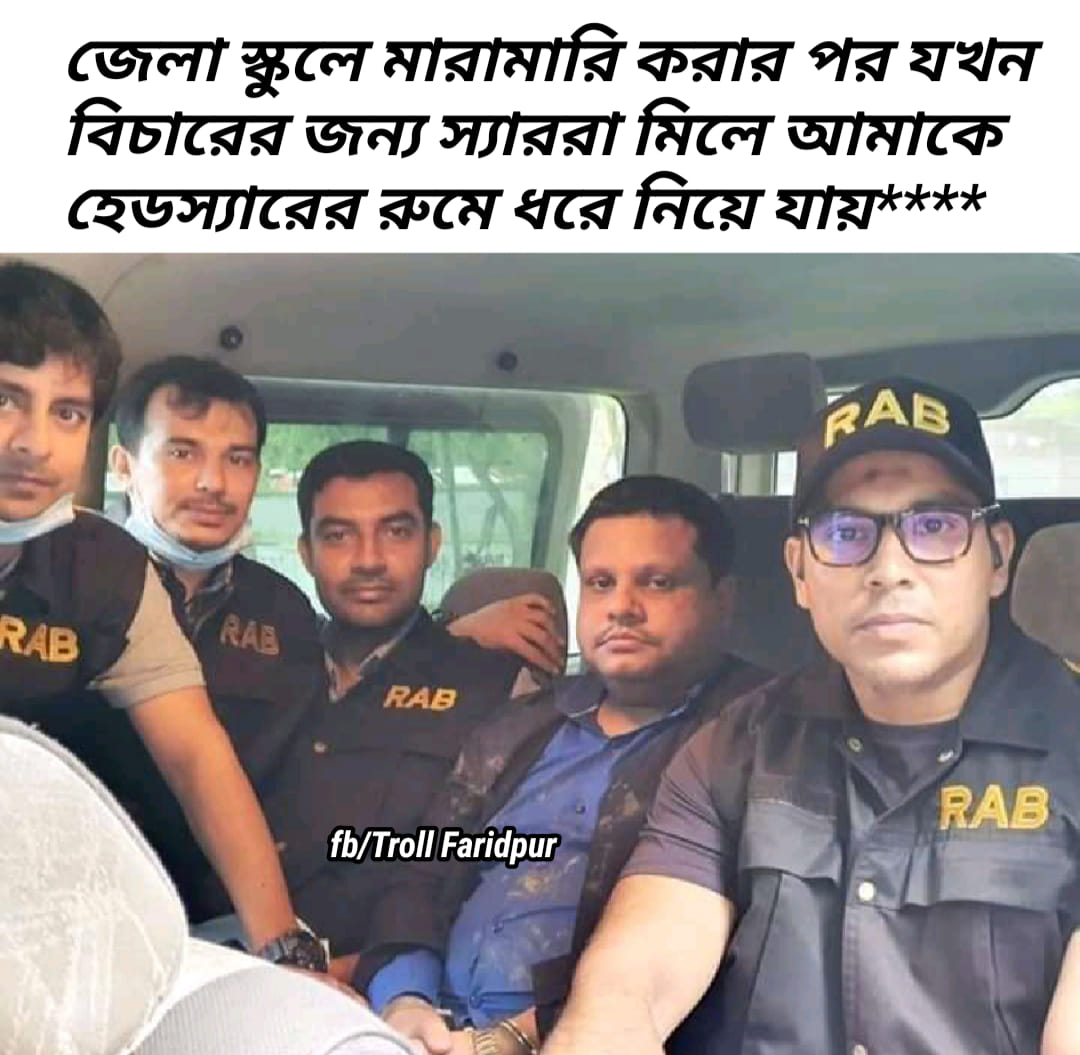
Caption:  জেলা স্কুলে মারামারি করার পর যখন বিচারের জন্য স্যাররা মিলে আমাকে হেডস্যারের রুমে ধরে নিয়ে যায় ***
Label: non-hate